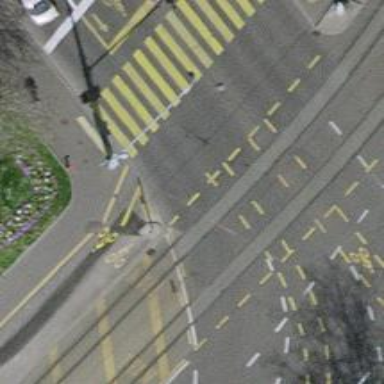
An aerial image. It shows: Road with traffic signals.